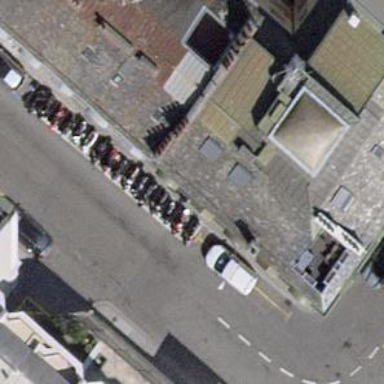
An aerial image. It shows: Motorcycle parking facility.